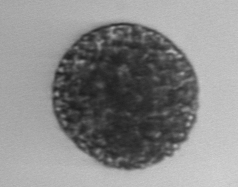
Label: Vicicitus_globosus